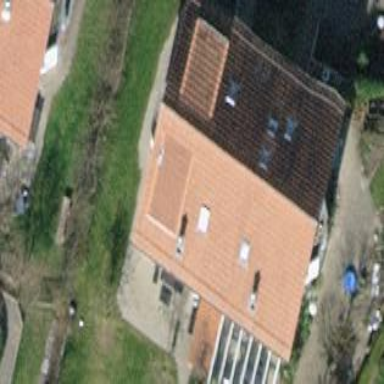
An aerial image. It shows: Semi-detached house with gabled roof.